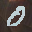
Label: 0